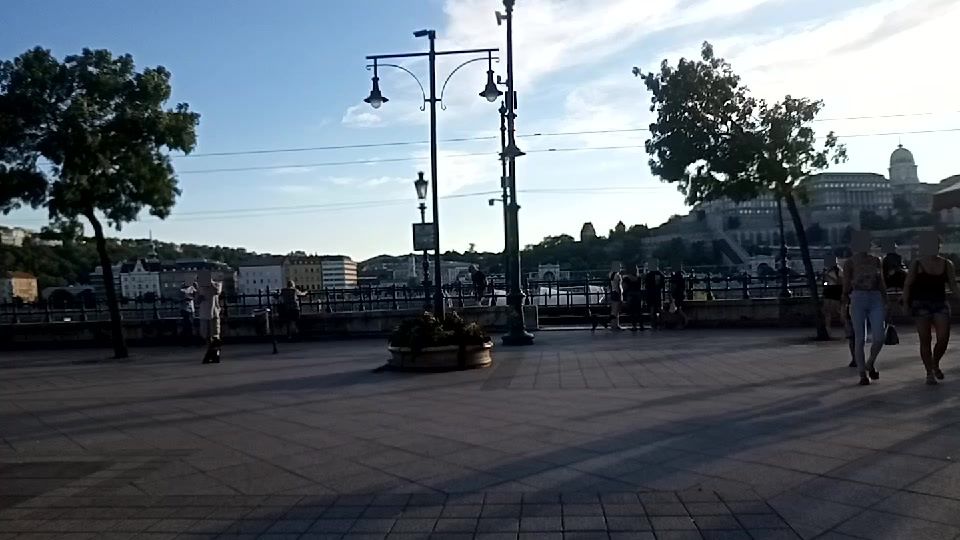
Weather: clear
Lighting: day
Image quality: good
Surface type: walking surface
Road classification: service, pedestrian
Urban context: urban centre
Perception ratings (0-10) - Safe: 5.76, Lively: 9.25, Beautiful: 4.81, Boring: 2.77, Depressing: 3.65, Wealthy: 6.13